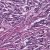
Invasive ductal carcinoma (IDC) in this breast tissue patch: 1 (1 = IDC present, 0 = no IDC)